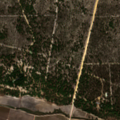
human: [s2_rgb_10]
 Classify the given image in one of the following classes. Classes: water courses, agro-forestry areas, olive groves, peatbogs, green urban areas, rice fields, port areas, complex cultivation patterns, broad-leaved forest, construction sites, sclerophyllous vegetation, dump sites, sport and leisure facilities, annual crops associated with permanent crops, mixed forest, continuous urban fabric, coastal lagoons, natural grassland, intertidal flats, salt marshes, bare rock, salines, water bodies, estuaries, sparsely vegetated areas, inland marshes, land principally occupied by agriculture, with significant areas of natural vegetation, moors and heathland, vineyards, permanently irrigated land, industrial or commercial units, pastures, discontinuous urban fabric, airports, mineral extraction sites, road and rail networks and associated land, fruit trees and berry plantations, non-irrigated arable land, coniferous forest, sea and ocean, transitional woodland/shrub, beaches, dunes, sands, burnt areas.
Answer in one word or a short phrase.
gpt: permanently irrigated land, vineyards, coniferous forest, transitional woodland/shrub